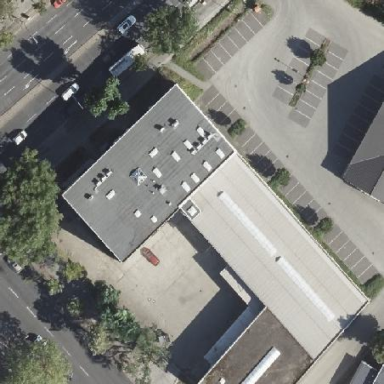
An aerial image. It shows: Warehouse building.